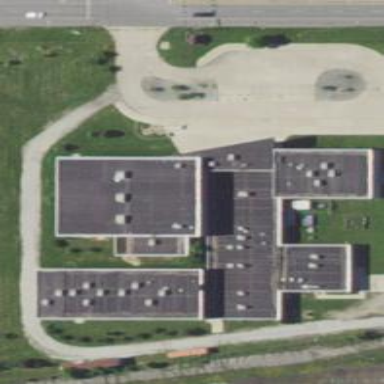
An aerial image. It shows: School building.